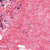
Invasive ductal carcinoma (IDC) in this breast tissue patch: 0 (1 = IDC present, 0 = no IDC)